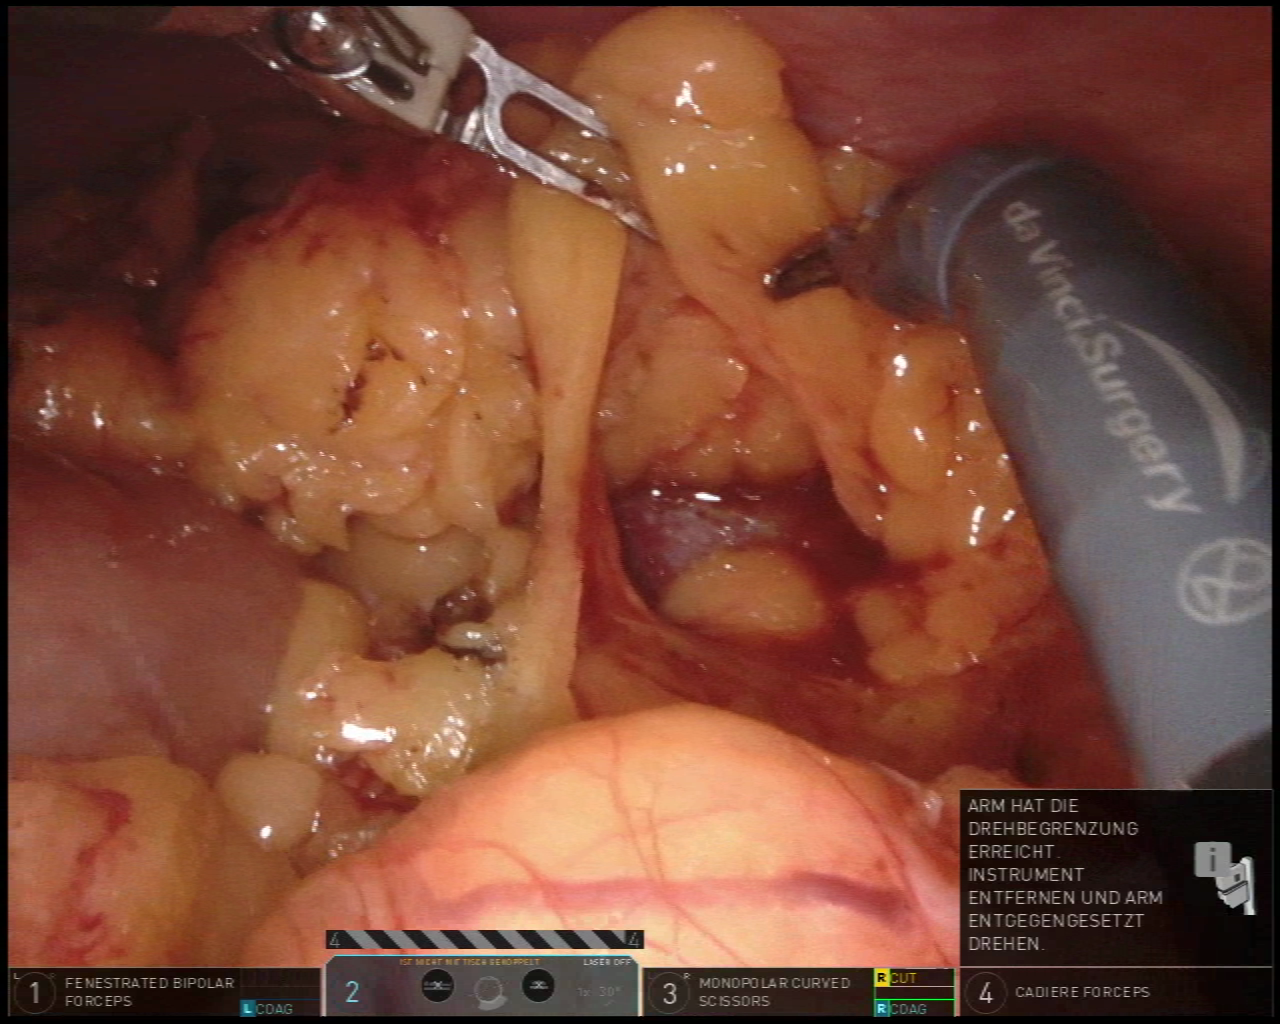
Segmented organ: spleen
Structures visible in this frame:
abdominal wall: yes
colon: yes
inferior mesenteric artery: no
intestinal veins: no
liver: no
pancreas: no
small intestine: no
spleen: yes
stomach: no
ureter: no
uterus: no
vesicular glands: no